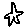
Label: star